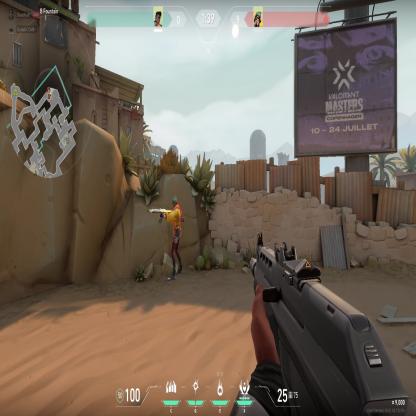
Label: enemy